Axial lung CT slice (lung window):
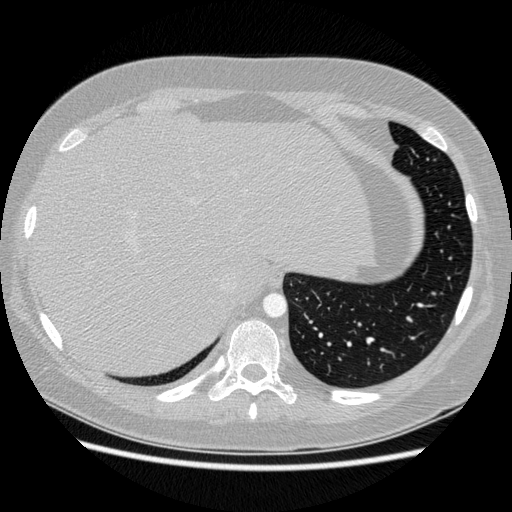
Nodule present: no